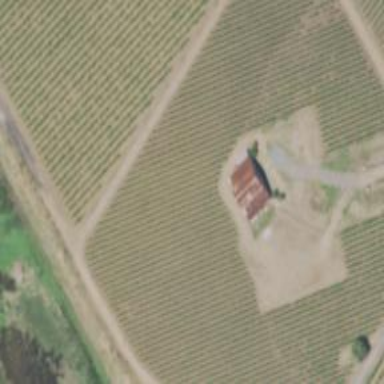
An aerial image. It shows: Vineyard with wine grapes as the main crop.